Question: i have one master table and 2 tables, one is inward table and the other one is issue_return_broken table.
all the 3 tables are related using the ITEM_CODE (primary key)..
if i run the below 3 queries ,
## Master query :
'''
select item_code, item_name , item_spec, item_quantity,item_unitprice,item_value from
ven_inv_partmaster
where item_code ='NAVTES13'
'''
## Query 1:
'''
select entry_date, quantity_in from ven_inv_inwardmaster
where item_code ='NAVTES13'
group by entry_date,quantity_in
'''
## query 2:
'''
select issue_date, issue_qnty,rtn_qnty,brkn_qnty from ven_inv_ibrmaster_log ibrlog
where ibrlog.item_code ='NAVTES13' and issue_dateid !=0
group by issue_date,issue_qnty,rtn_qnty,brkn_qnty
'''
## Query 3:
'''
select rtn_date, rtn_qnty,brkn_qnty from ven_inv_ibrmaster_log ibrlog
where ibrlog.item_code ='NAVTES13' and issue_dateid =0
group by rtn_date,rtn_qnty,brkn_qnty
'''
i am getting the output as below,
'''
item_code item_name item_spec item_quantity item_unitprice item_value
NAVTES13 NAVIN TEST13 175 15.00 2175.00
'''
output1:
'''
entry_date quantity_in
2012-04-01 00:00:00.000 50
2012-04-05 00:00:00.000 50
'''
output 2:
'''
issue_date issue_qnty rtn_qnty brkn_qnty
2012-04-02 00:00:00.000 25 0 0
2012-04-10 00:00:00.000 10 0 0
'''
output 3:
'''
rtn_date rtn_qnty brkn_qnty
2012-04-05 00:00:00.000 10 0
2012-04-10 00:00:00.000 9 6
'''
i need to combine all these queries into a single query and need a result set like this..
'''
Date Quantity_Inward Quantity_Issued Return_Quantity Broken_Quantity
1/4/2012 50 0 0 0
2/4/2012 0 25 0 0
5/4/2012 0 0 10 0
5/4/2012 50 0 0 0
10/4/2012 0 0 9 6
10/4/2012 0 10 0 0
'''
please help me out to solve this query..
inward & ibr master table :

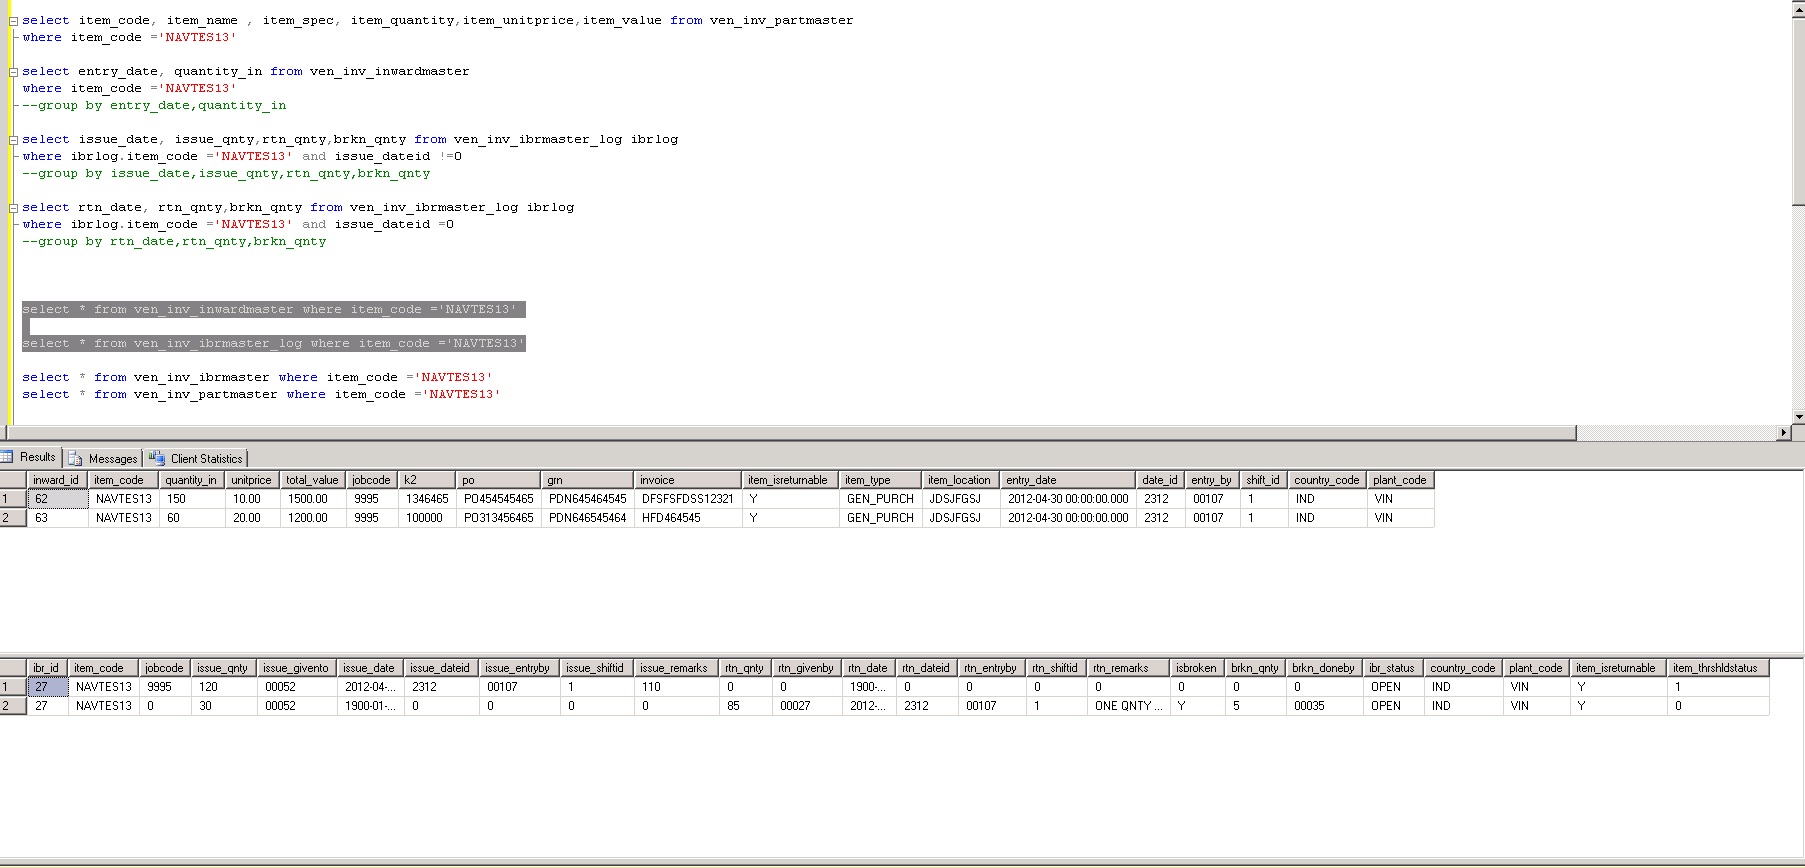
Answer: To combine the results of your queries in the manner shown, use <URL> with ordering in an outer query:
'''
SELECT
DATE_FORMAT(logdate, '%e/%c/%Y') AS 'Date',
quantity_in AS Quantity_Inward,
issue_qnty AS Quantity_Issued,
rtn_qnty AS Return_Quantity,
brkn_qnty AS Broken_Quantity
FROM (
select date(entry_date) as logdate, quantity_in,
0 as issue_qnty, 0 as rtn_qnty, 0 as brkn_qnty
from ven_inv_inwardmaster
where item_code ='NAVTES13'
UNION ALL
select date(issue_date), 0, issue_qnty, rtn_qnty, brkn_qnty
from ven_inv_ibrmaster_log
where item_code ='NAVTES13' and issue_dateid != 0
UNION ALL
select date(rtn_date), 0, 0, rtn_qnty, brkn_qnty
from ven_inv_ibrmaster_log
where item_code ='NAVTES13' and issue_dateid = 0
) AS t
ORDER BY logdate ASC
'''
You could even aggregate in the outer query if so desired (your sample output doesn't do so):
'''
SELECT
DATE_FORMAT(logdate, '%e/%c/%Y') AS 'Date',
SUM(quantity_in) AS Quantity_Inward,
SUM(issue_qnty) AS Quantity_Issued,
SUM(rtn_qnty) AS Return_Quantity,
SUM(brkn_qnty) AS Broken_Quantity
FROM (
...
) AS t
GROUP BY logdate
ORDER BY logdate ASC
'''
You might improve performance slightly by combining your queries 2 and 3 as follows:
'''
select
date(if(issue_dateid = 0, rtn_date, issue_date)),
if(issue_dateid = 0, 0, issue_qnty),
rtn_qnty,
brkn_qnty
from ven_inv_ibrmaster_log
where item_code = 'NAVTES13'
'''
Note I have removed the 'GROUP BY' clauses from your queries as your comment above suggests they are not required.